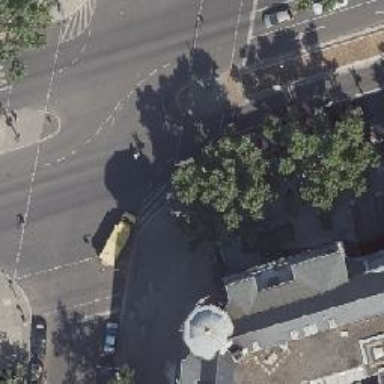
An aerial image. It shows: Crossing with traffic signals.